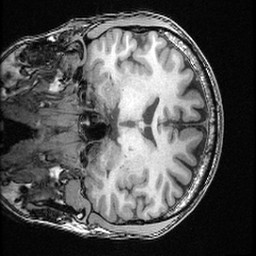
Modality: T1w
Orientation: coronal
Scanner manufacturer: ge
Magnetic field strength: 3 T
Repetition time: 0.008572 s
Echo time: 0.003384 s